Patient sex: M
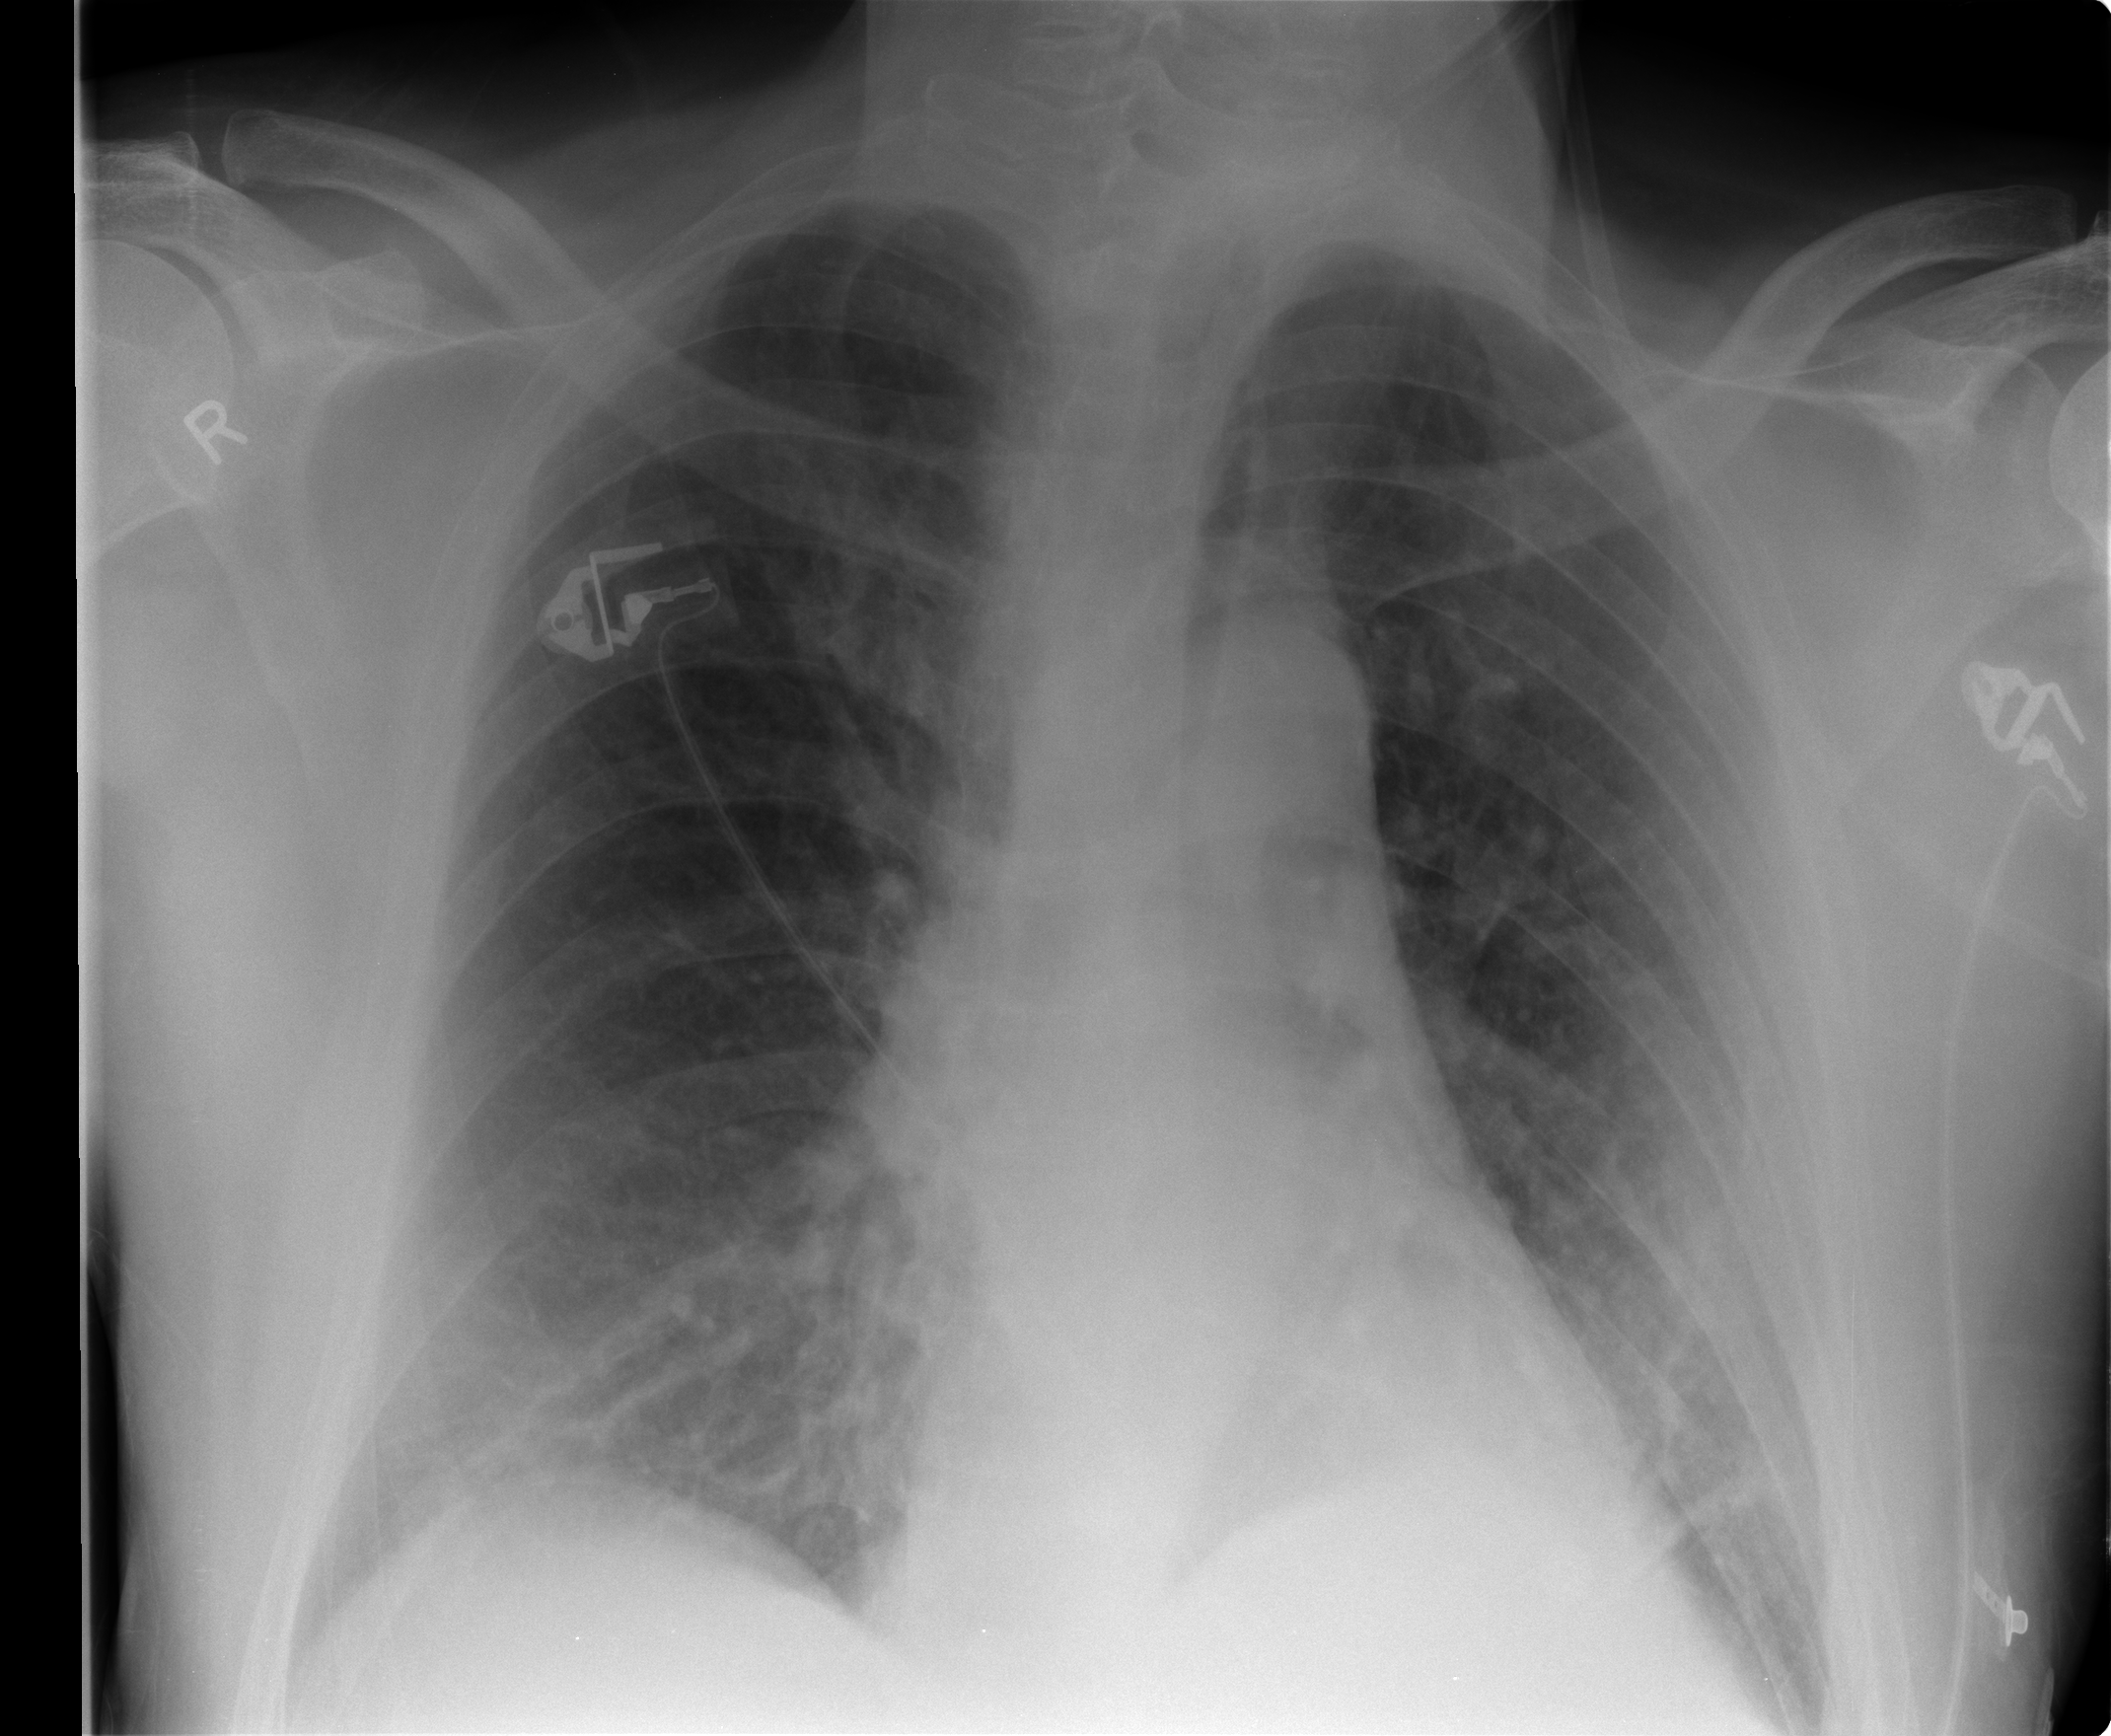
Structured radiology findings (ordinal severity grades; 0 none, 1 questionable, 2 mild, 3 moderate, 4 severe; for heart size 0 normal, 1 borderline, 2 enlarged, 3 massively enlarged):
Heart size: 0
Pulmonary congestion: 2
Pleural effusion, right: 0
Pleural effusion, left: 0
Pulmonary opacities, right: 0
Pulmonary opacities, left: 0
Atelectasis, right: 0
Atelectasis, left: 0